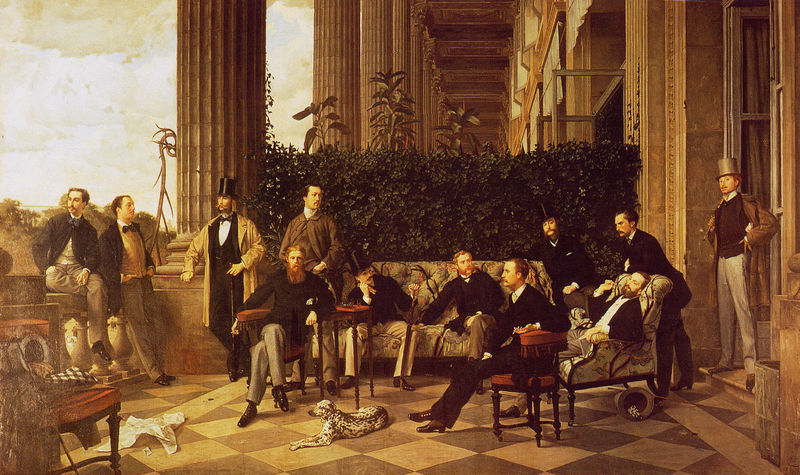
Titel: Le Cercle de la rue Royale, Der Kreis der rue Royale
Künstler: James Tissot
Standort: Paris
Institution: (Privatbesitz)
Schlagwörter: baum, blätter, gemälde, gruppe, himmel, mann, weiß, bäume, gelb, grün, landschaft, menschen, ocker, sitzen, blumen, braun, elegant, fenster, grau, haar, hintergrund, hut, hüte, köpfe, licht, marmor, männer, orange, pfeiler, schwarz, stuhl, stühle, säule, säulen, terasse, tisch, tische, tür, dalmatiner, gebäude, haus, hund, hunde, rot, schloss, beige, gesellschaft, herren, muster, schachbrett, schachbrettmuster, versammlung, zylinder, alt, anzug, anzüge, bart, bärte, gesichter, jung, architektur, rahmen, stein, bildnis, gruppenporträt, möbel, porträt, busch, sonne, boden, gold, haare, mantel, reich, sessel, adel, decke, klassizismus, blatt, pflanze, pflanzen, stock, kanneliert, kannelierung, aussicht, balkon, terrasse, papier, sofa, ecke, sitz, warm, hecke, frack, club, draussen, krawatte, stufen, couch, liegend, fliege, galerie, penis, eingang, veranda, offen, antike, münchen, palast, balustrade, stich, fliesen, zeitung, stöcke, fliese, kacheln, ranke, flecken, efeu, portikus, flieg, kanneluren, familienbild, tempel, kassettendecke, dorisch, fließen, korinthisch, laube, verein, bund, säulenhalle, kollonade, lümmeln, vorhalle, honoratioren, bodenfliesen, junggesellen, frühgisch, kannelusren, männer konferenz, m#änner, booden